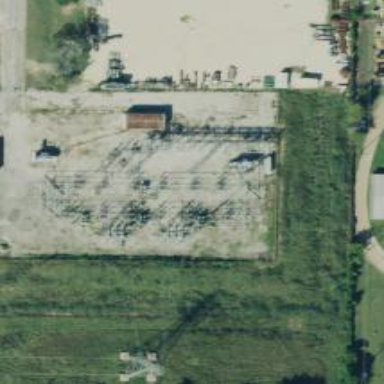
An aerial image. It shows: Switch used for power control.